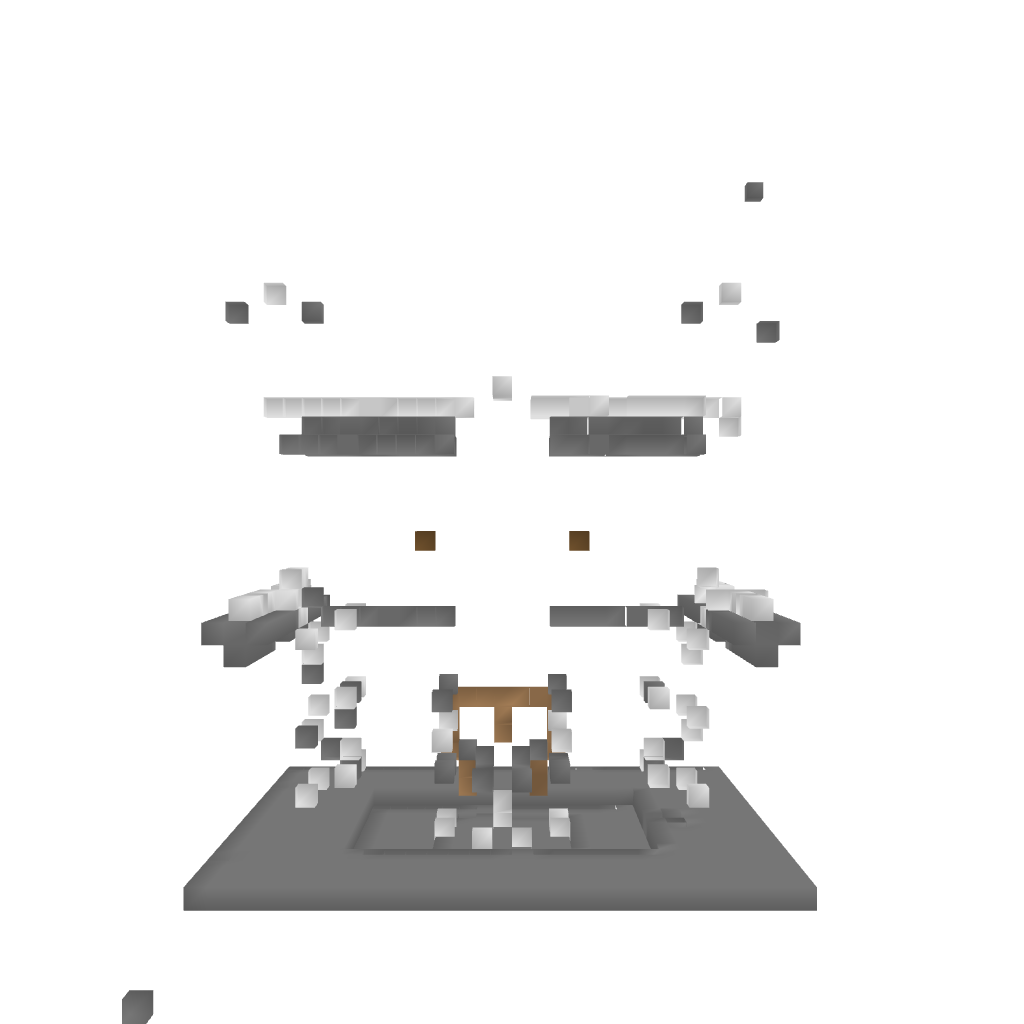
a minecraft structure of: A Majestic Tower bad low quality